Question: I'm looking for a fast solution for the following problem:

I have a fixed point (let's say the upper right on the white measurement line) and need to find the closest point on a curve made of equally spaced points (the lower curve). Additionally, I do this for every point on the upper curve to draw the distances between the curves with different colours (three levels: below minimum [red], between minimum and maximum [orange] and above maximum [green]).
My current solution is a tradeoff: I take the fixed point, iterate through an arbitrary interval (e. g. 50 units to the left and right of the fixed point) and calculate the distance of each pair. This saves some CPU power, but it is neither elegant nor accurate, since I could miss a minimum distance outside my chosen interval.
Any proposals for a faster algorithm?
Edit: Equally spaced means all points have the same distance on the x-axis, this is true for both curves. Also I do not need to interpolate between the points, this would be too time consuming.
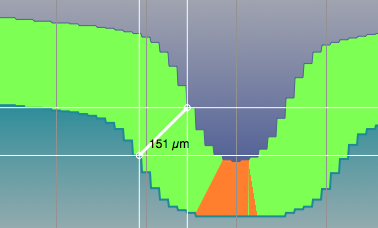
Answer: We can label the top curve y=t(x) and the bottom curve y=b(x). Label the closest-function x_b=c(x_t). We know that the closest-function is weakly monotone non-decreasing as two shortest paths never cross each other.
If you know that the distance function d(x_t,x_b) has only one local minimum for every fixed x_t (this happens if the curve is "smooth enough"), then you can save time by "walking" the curve:
'''
- start with x_t=0, x_b=0
- while x_t <= x_max
-- find the closest x_b by local search
(increment x_b while the distance is decreasing)
-- add {x_t, x_b} to the result set
-- increment x_t
'''
If you expect x_b to be smooth enough, but you cannot assume that and you want an exact result,
Walk the curve in both directions. Where the results agree, they are correct. Where they disagree, run a complete search betwen the two results (the leftmost and the rightmost local maxima). Sample the "ambiguous block" in such an order (binary division) to allow the most pruning due to the monotonicity.
As a middle ground:
Walk the curve in both directions. If the results disagree, choose among the two. If you can guarantee at most two local maxima for each fixed x_t, this produces the optimal solution. There are still some pathological cases where the optimal solution is not found, and contain a local minimum that is flanked by two other local minima that are both worse than this one. I dare say it is uncommon to find a case where the solution is far from optimal (assuming smooth y=b(x)).